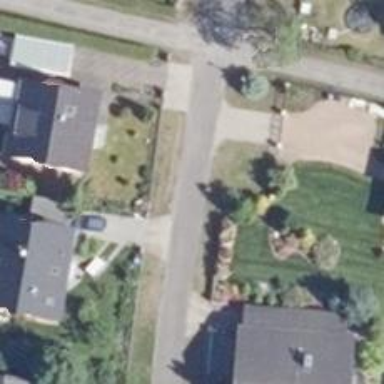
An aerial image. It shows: Smooth asphalt road in residential area.